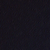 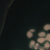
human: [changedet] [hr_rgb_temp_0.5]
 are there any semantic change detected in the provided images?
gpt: An archipelago has been created in the sea.